Aerial crown-view tile of a tropical tree (Barro Colorado Island, Panama), acquired 20240918:
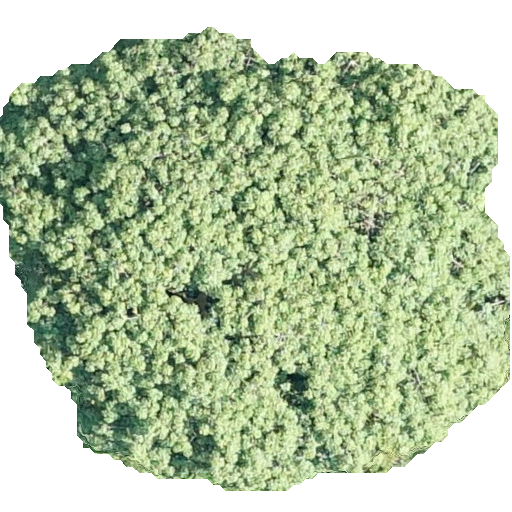
Species: Sterculia apetala
GBIF accepted scientific name: Sterculia apetala
Crown area: 297.483 m²